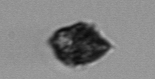
Label: Kryptoperidinium_triquetrum